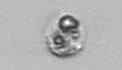
Label: Amoeba